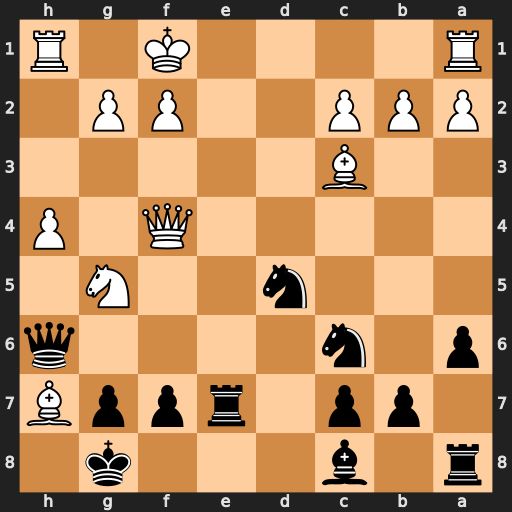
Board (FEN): r1b3k1/1pp1rppB/p1n4q/3n2N1/5Q1P/2B5/PPP2PP1/R4K1R
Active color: b
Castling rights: -
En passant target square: -
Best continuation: Qxh7 Qd2 Qf5